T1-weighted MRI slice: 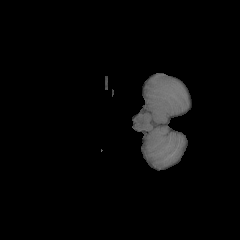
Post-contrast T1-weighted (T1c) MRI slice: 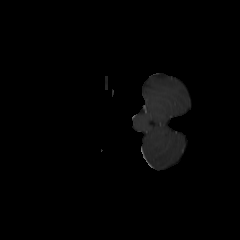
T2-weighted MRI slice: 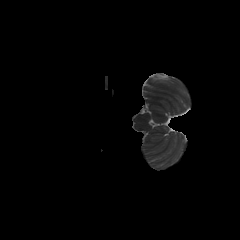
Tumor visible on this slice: no